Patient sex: M
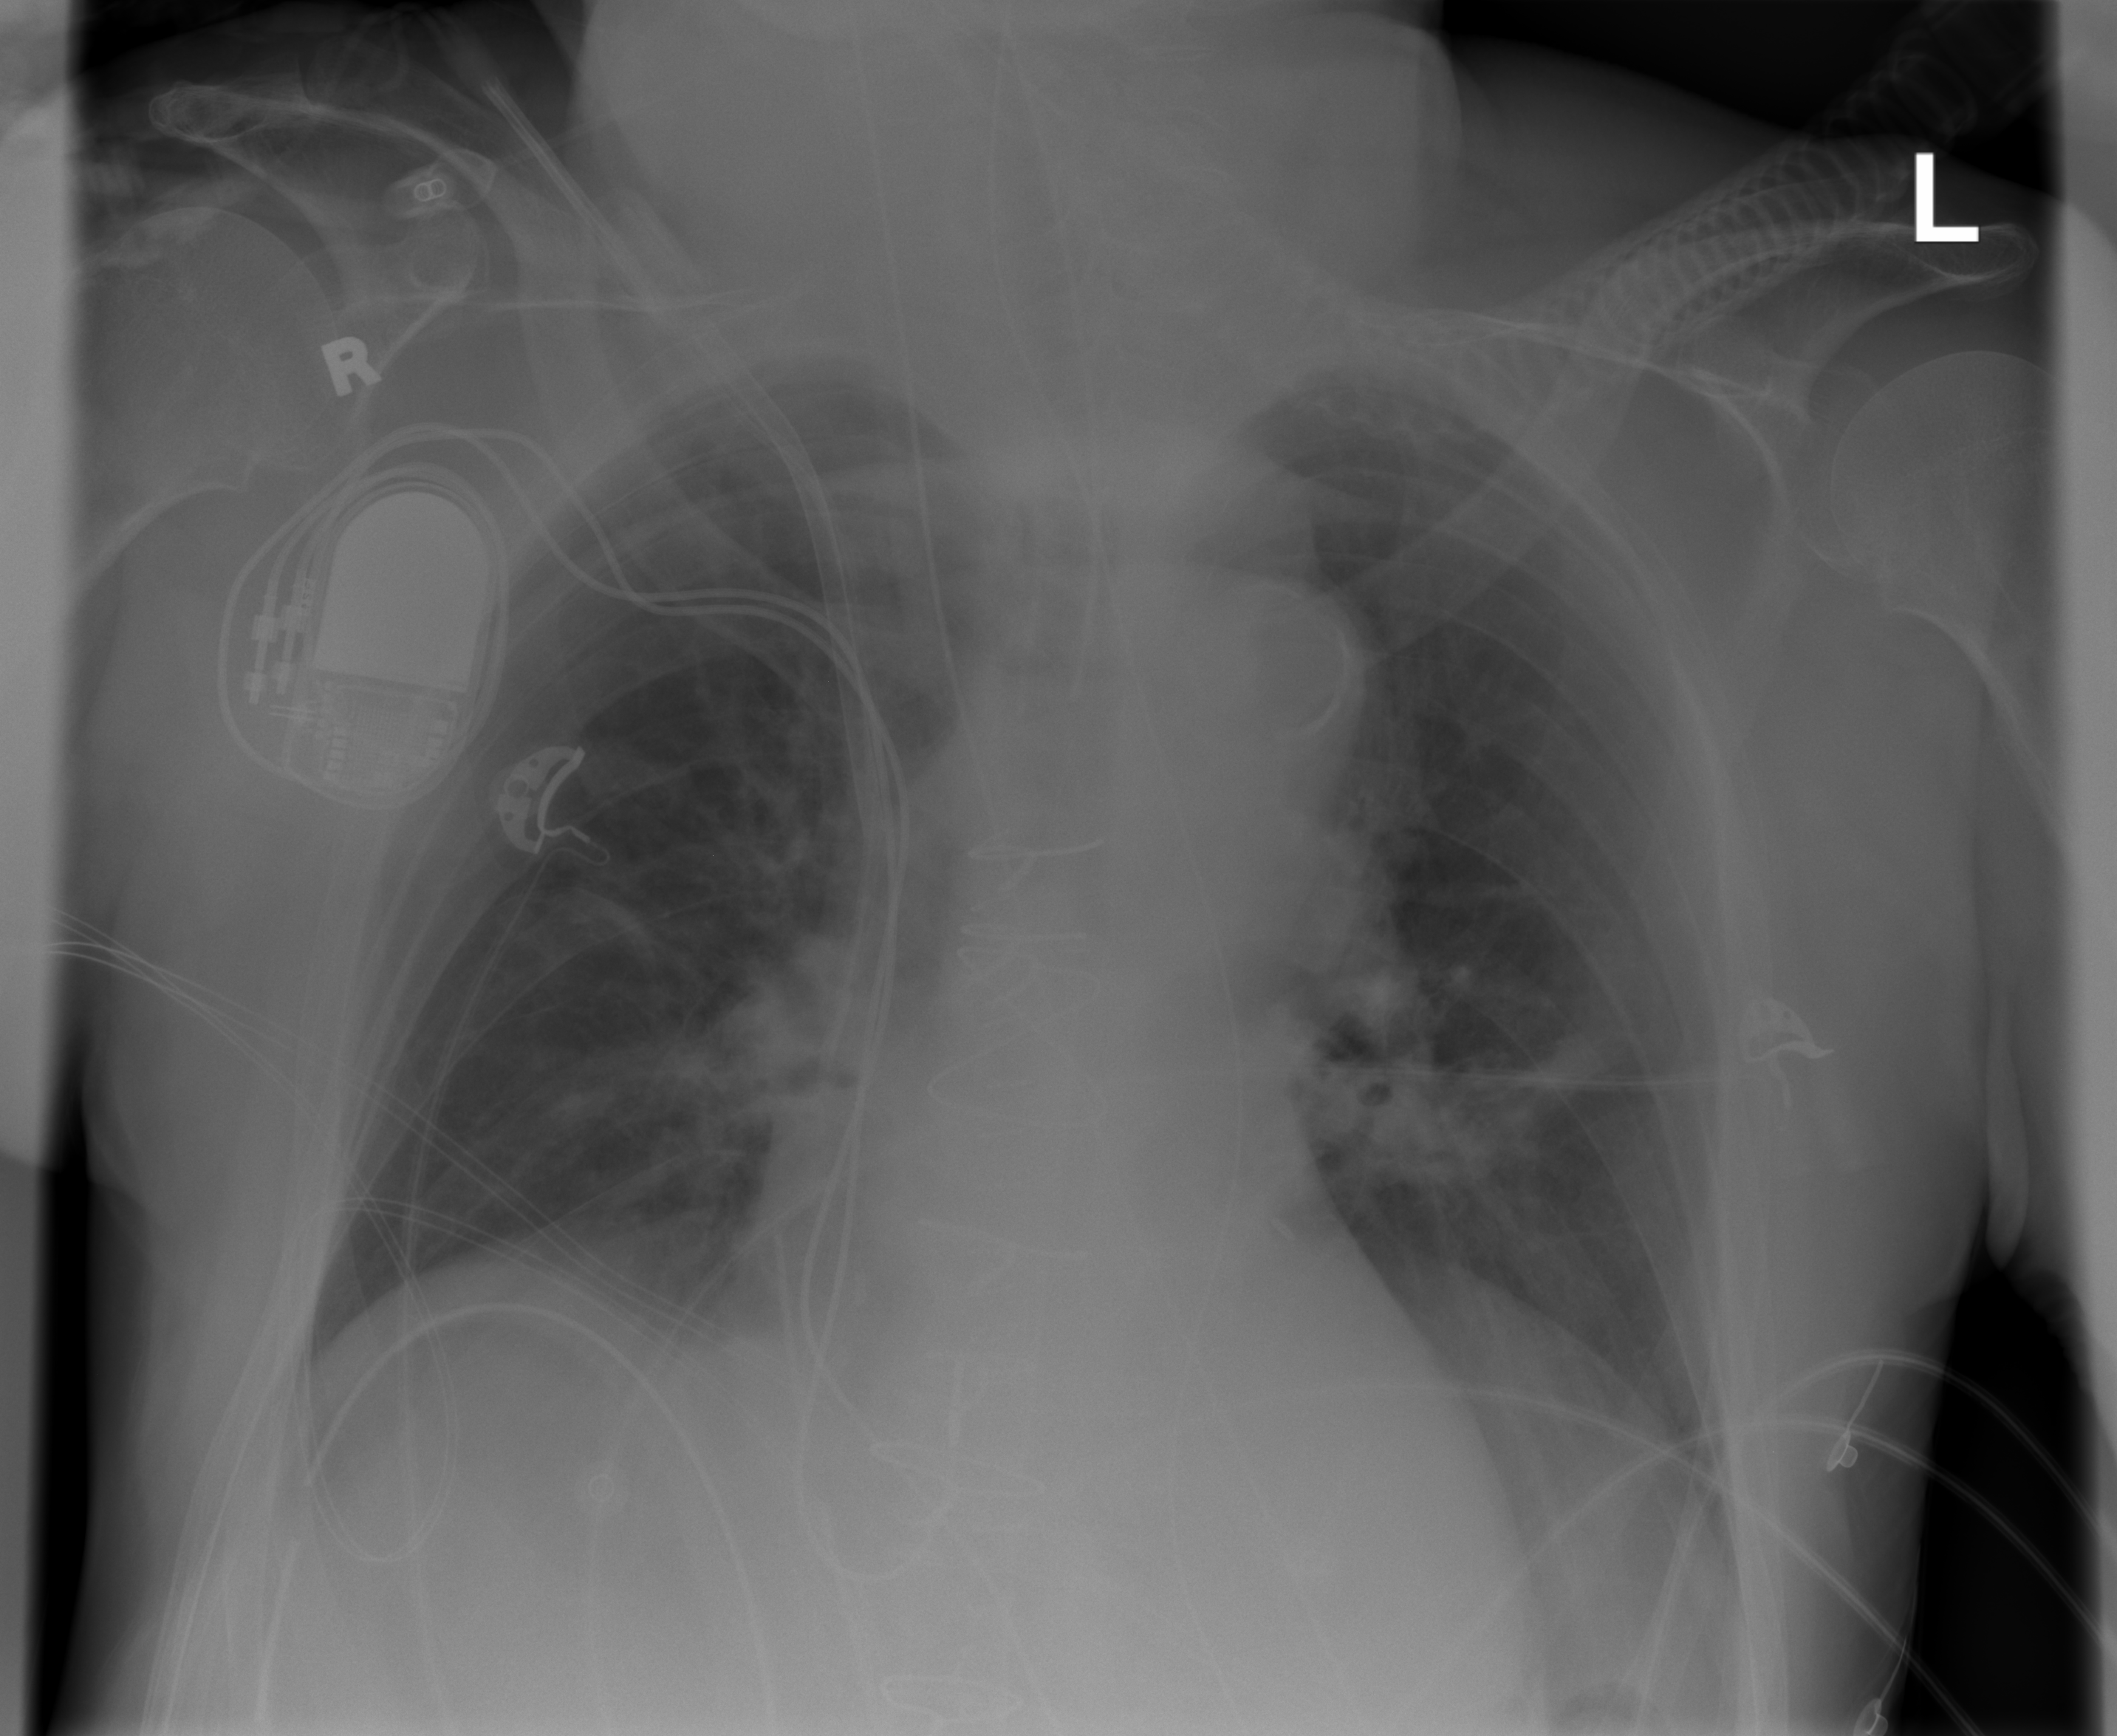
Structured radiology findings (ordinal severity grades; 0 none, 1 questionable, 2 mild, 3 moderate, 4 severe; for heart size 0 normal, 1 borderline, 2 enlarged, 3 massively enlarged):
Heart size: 0
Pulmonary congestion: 2
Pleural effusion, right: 0
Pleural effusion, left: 0
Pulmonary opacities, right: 2
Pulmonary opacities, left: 2
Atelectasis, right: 0
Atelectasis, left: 0